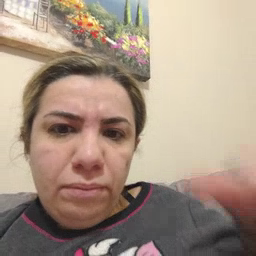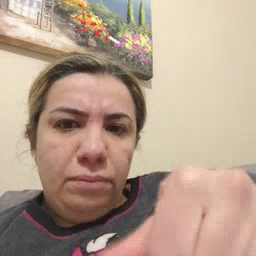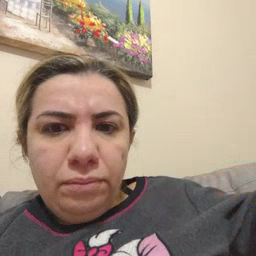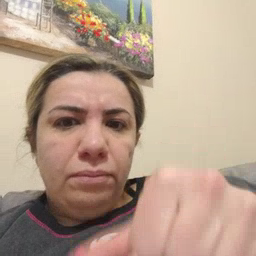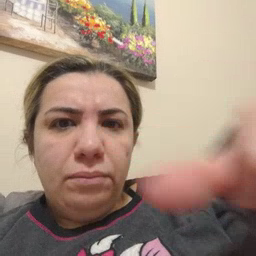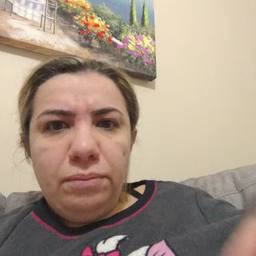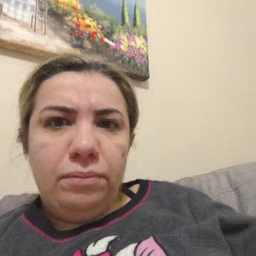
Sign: puzzle